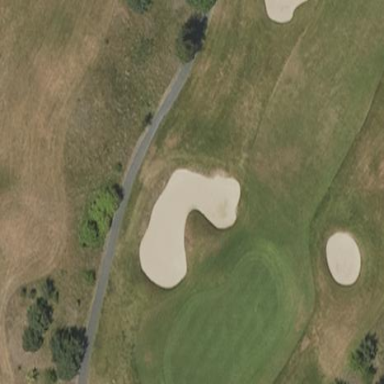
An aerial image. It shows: Golf bunker.